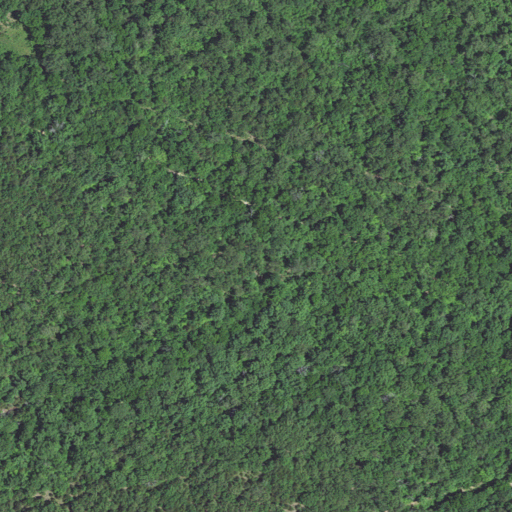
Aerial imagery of valley in Missouri named Spicewood Hollow containing deciduous forest and mixed forest